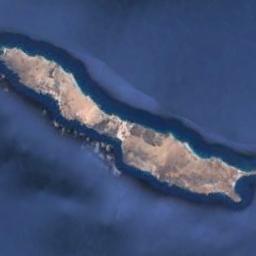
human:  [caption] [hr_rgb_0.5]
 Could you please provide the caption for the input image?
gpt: The island on the left is several times as large as the island on the right .

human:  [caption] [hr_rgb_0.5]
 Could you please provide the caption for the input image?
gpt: The long strip island without vegetation is surrounded by light blue waters .

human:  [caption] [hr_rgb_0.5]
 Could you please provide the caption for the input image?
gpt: The long, Yellow-brown island is surrounded by blue sea water .

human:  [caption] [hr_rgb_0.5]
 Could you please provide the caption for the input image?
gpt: The land on the island is uneven .

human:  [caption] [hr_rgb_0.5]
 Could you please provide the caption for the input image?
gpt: The long strip of  brown island is on a blue sea .